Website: walmart
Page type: newsletter-management
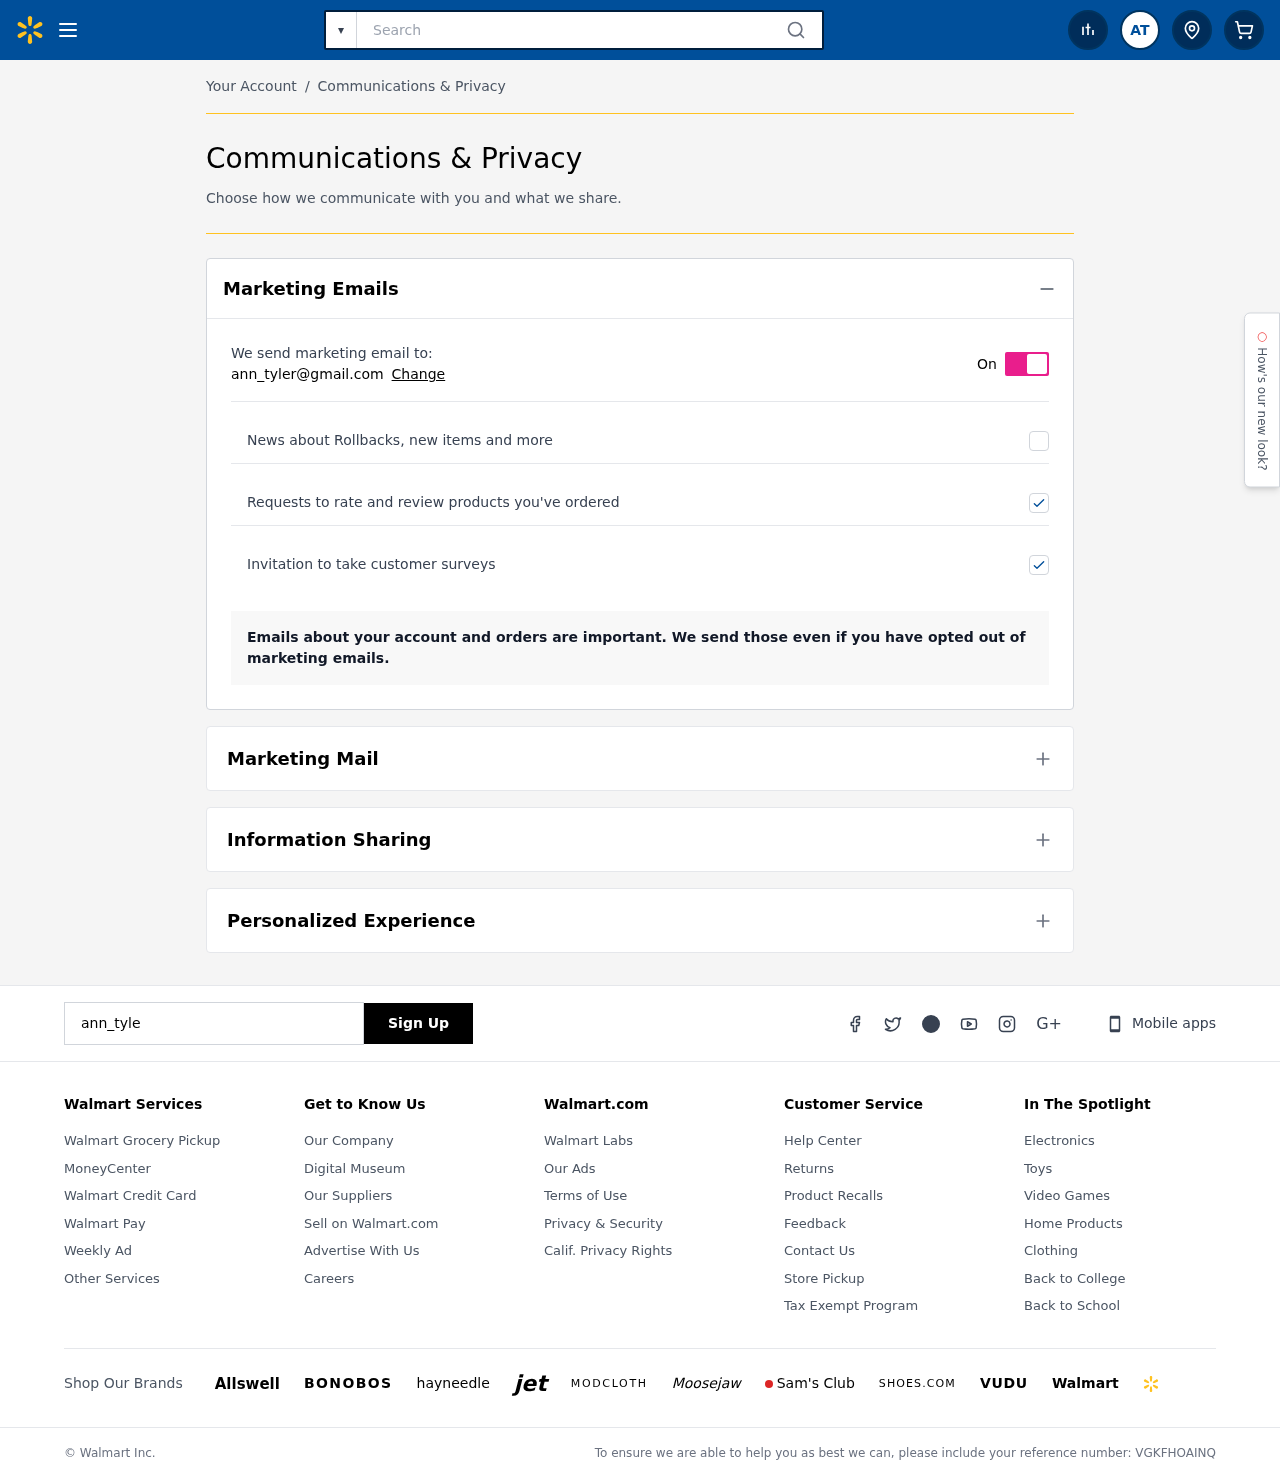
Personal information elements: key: PII_EMAIL
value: ann_tyler@gmail.com
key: PII_INITIALS
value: AT
Search elements: key: HEADER_SEARCH
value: Search